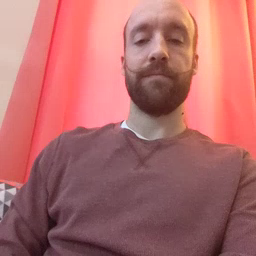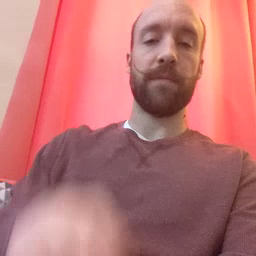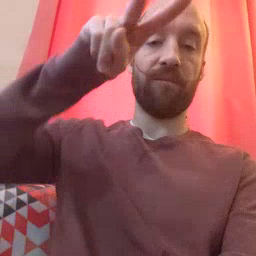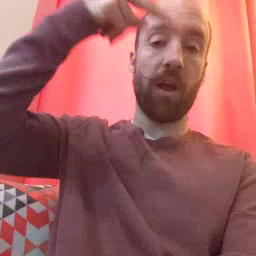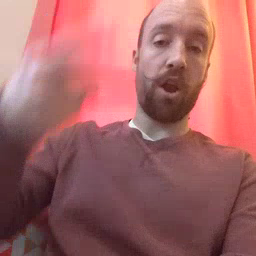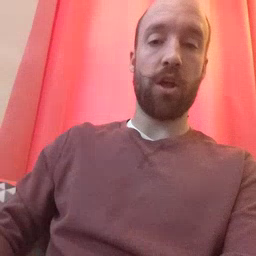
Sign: fall